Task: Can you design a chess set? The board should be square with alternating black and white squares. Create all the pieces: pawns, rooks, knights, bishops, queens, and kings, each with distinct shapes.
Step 2787:
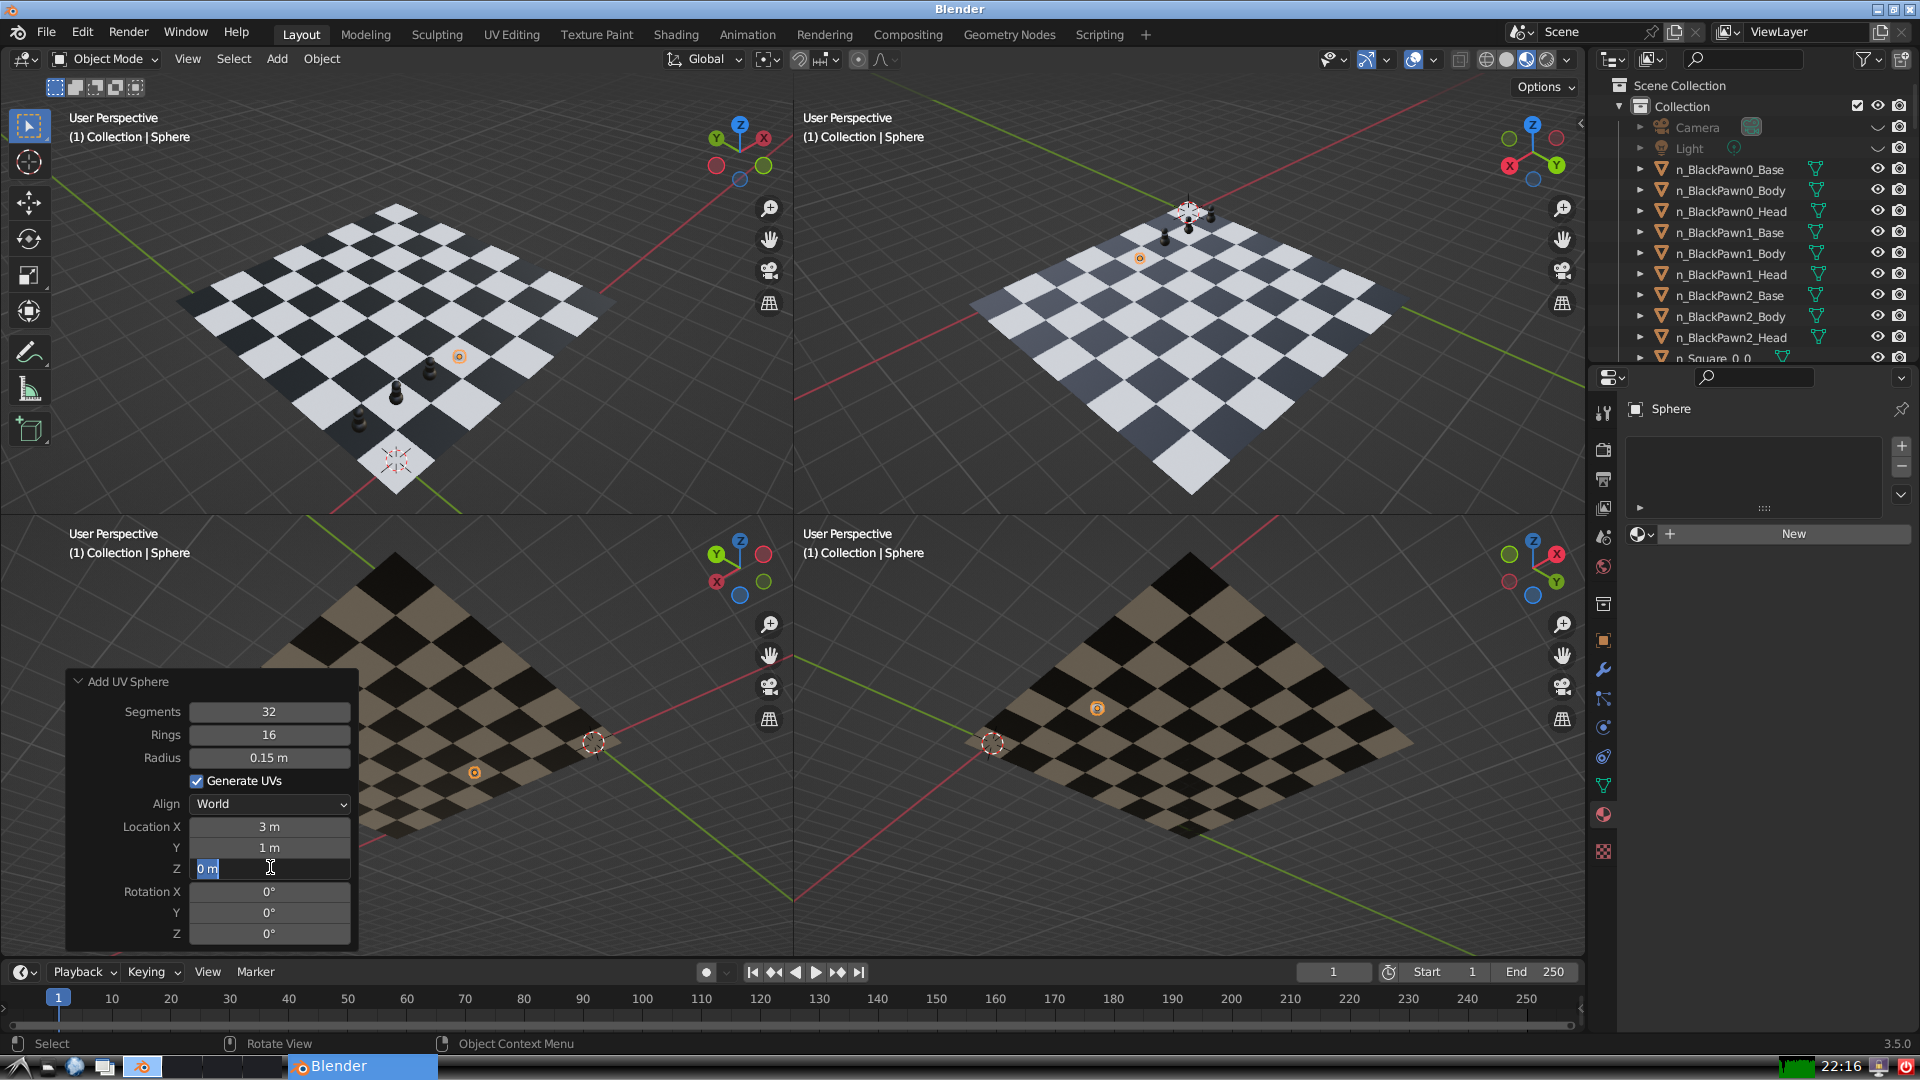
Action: input_text: 0.15